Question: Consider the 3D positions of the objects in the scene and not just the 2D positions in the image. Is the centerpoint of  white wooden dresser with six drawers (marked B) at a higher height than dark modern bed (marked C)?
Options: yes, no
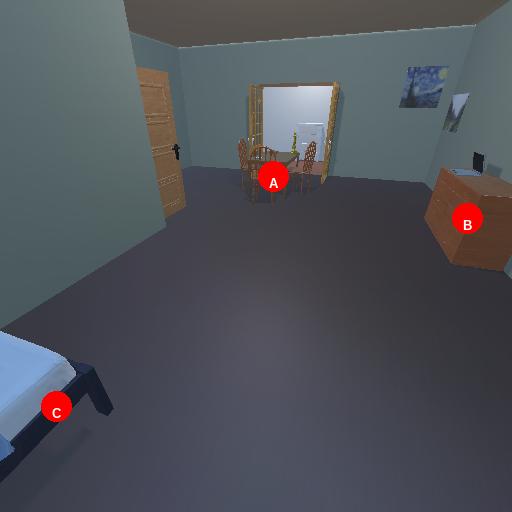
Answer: yes